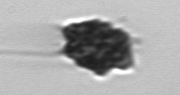
Label: Dictyocha